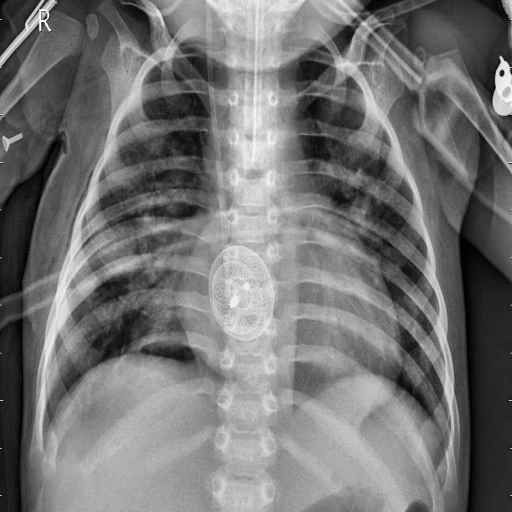
Finding: PNEUMONIA